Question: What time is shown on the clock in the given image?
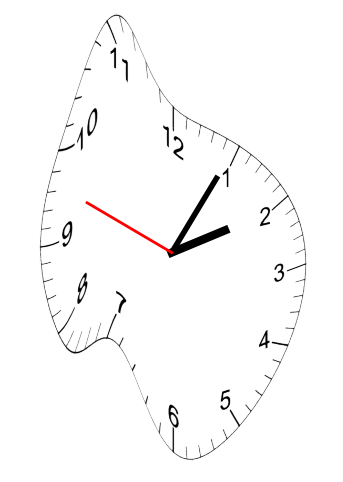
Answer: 02:04:48